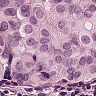
Metastatic tissue present: yes